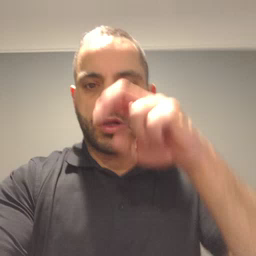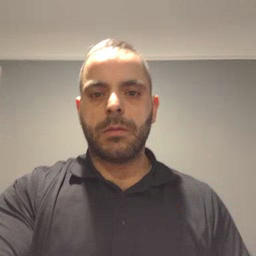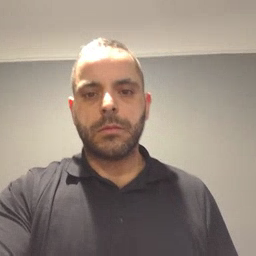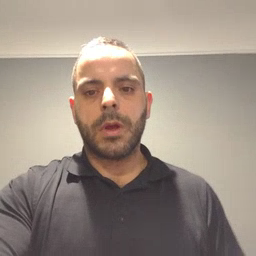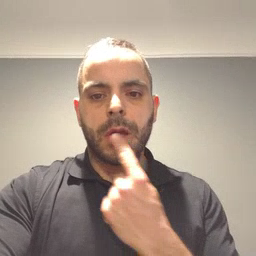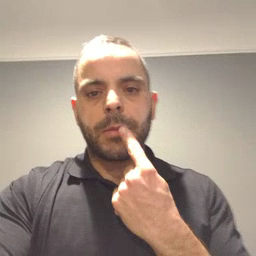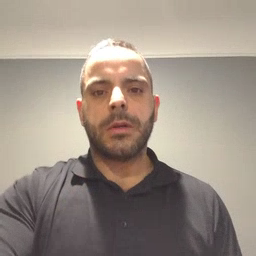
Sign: lips